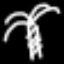
Label: palm tree